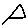
Label: triangle